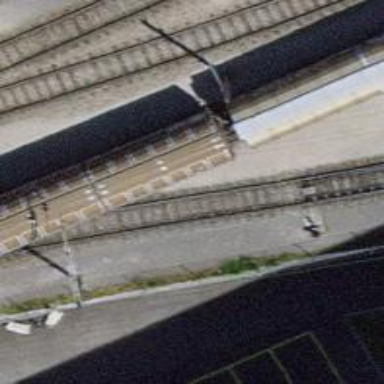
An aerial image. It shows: Single-track spur railway line.